Interaction volume radius: 10 \u00c5
Interaction volume height: 20 \u00c5
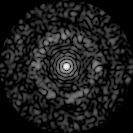
Disorder parameter: 0.8346